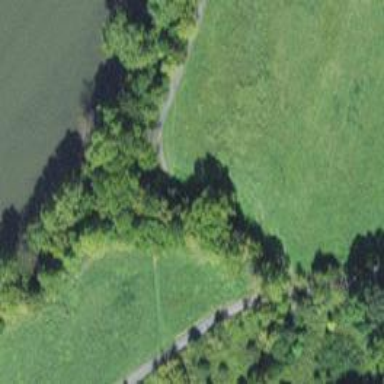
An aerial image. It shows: Bridge on bridal bridleway path.